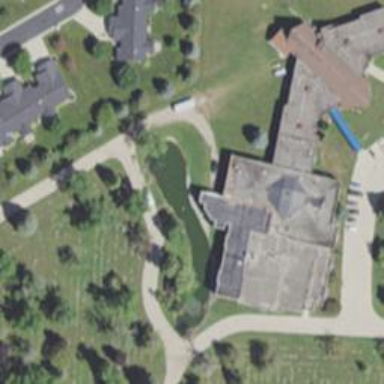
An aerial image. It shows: Mausoleum building.